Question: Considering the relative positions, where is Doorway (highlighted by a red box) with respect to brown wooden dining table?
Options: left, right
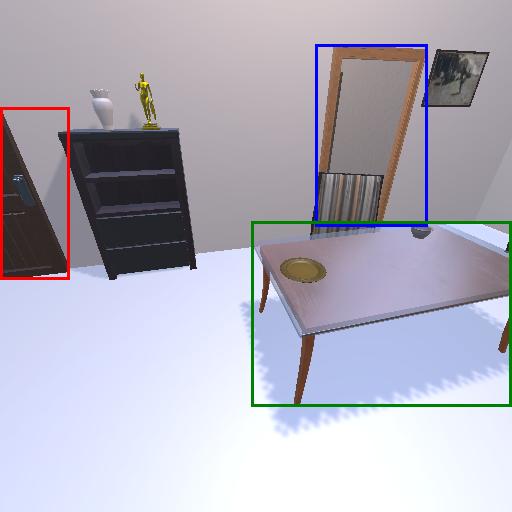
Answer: left